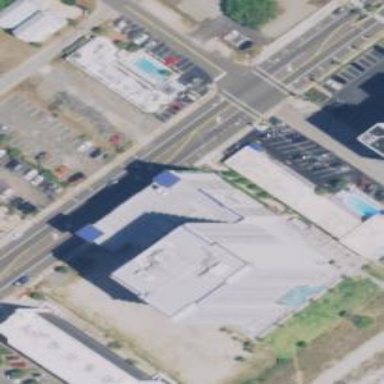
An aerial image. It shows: Hotel building.